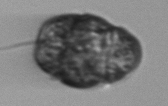
Label: Margalefidinium